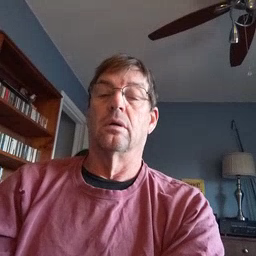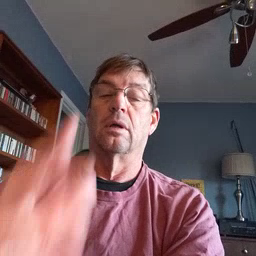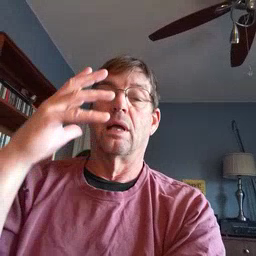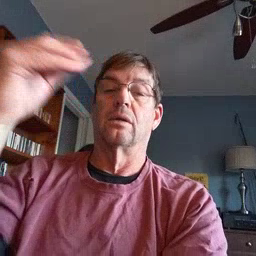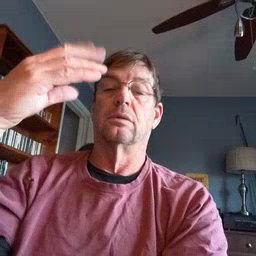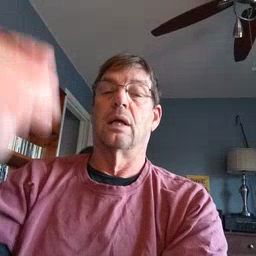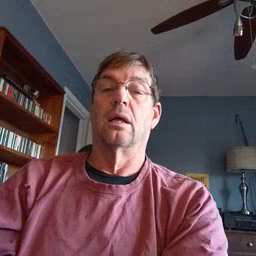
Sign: outside